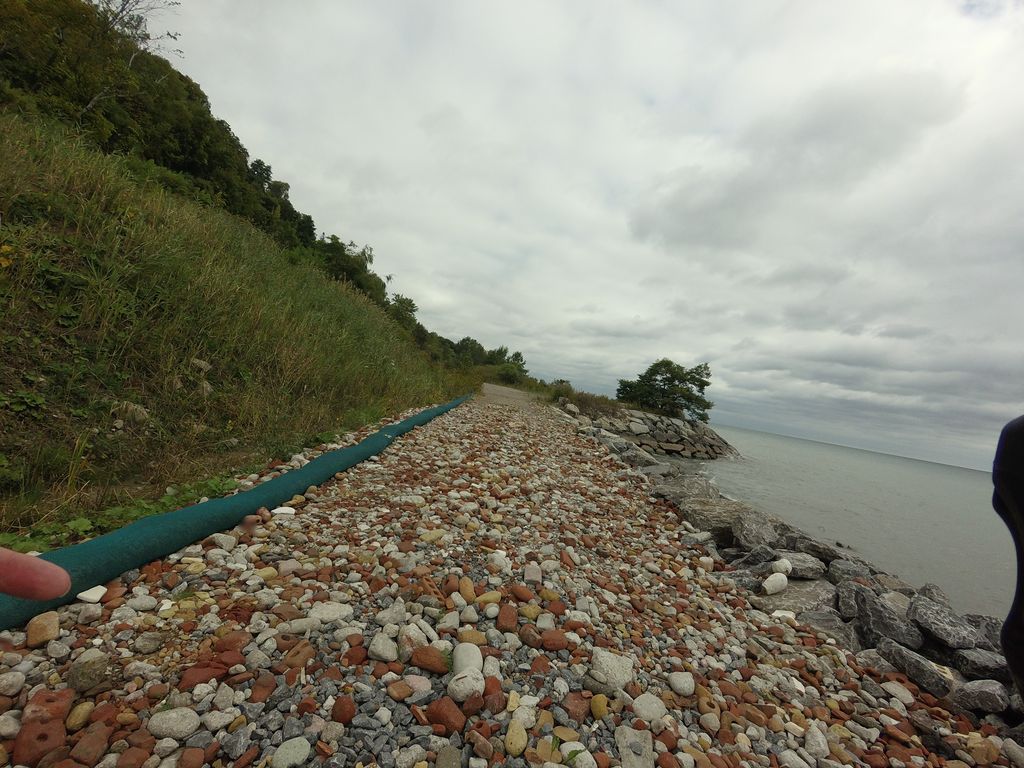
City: toronto